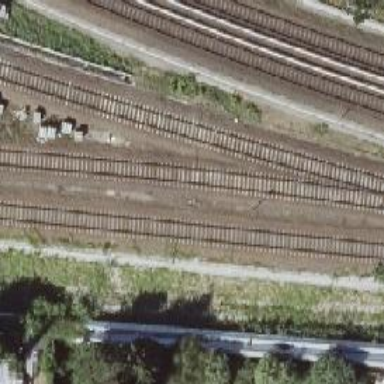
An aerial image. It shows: Railway signal.